Brain MRI, t2w sequence, axial 2D slice.
Patient: age 55, sex M, weight 98 kg, height 1.98 m
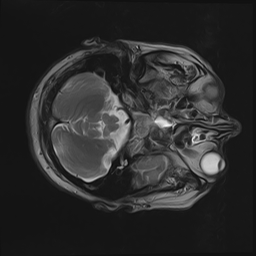